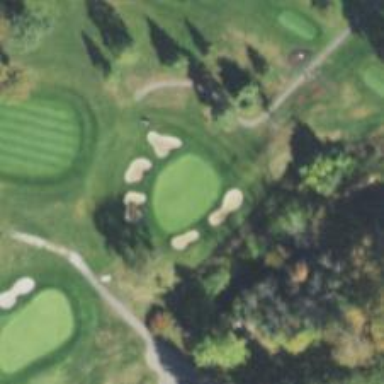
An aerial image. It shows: View of golf hole.